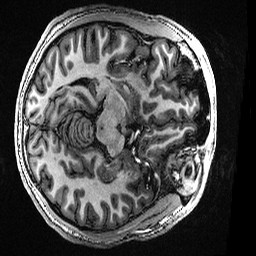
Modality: T1w
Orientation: axial
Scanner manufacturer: ge
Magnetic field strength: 3 T
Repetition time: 0.00766 s
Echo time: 0.003476 s